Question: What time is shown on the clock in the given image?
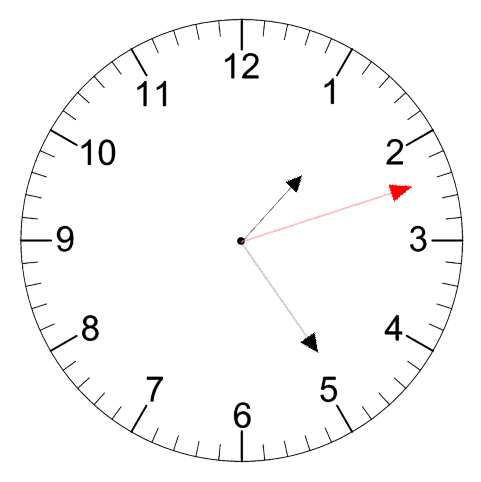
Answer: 01:24:12